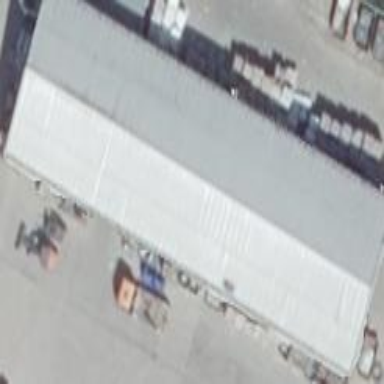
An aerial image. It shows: Industrial building.